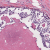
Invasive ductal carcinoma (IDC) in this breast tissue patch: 0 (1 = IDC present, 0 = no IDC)